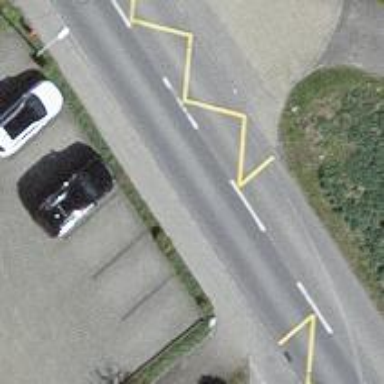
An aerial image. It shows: Uncontrolled road crossing.